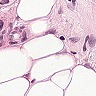
Metastatic tissue present: yes